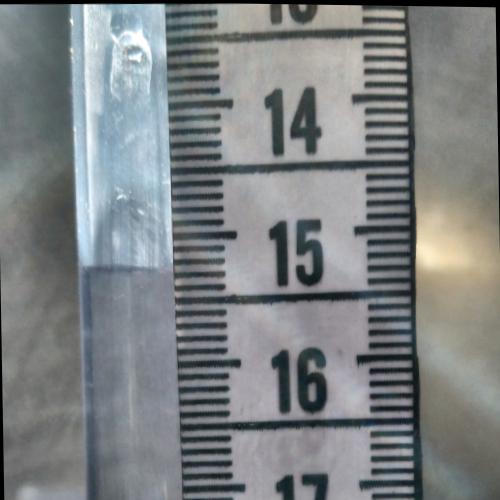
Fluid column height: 15.2 cm